Interaction volume radius: 5 \u00c5
Interaction volume height: 25 \u00c5
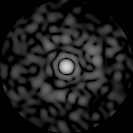
Disorder parameter: 0.8046